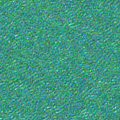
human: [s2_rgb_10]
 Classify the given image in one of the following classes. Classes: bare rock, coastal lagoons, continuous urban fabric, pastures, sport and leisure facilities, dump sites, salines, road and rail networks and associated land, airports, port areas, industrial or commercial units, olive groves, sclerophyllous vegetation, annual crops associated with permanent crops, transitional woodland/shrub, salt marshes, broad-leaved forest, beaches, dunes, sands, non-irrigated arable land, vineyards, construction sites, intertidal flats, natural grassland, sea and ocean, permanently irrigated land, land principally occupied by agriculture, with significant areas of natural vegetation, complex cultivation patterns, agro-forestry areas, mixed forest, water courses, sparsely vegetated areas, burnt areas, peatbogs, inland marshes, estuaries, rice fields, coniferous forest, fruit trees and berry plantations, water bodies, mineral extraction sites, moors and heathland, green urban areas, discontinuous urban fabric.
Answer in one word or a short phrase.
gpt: sea and ocean